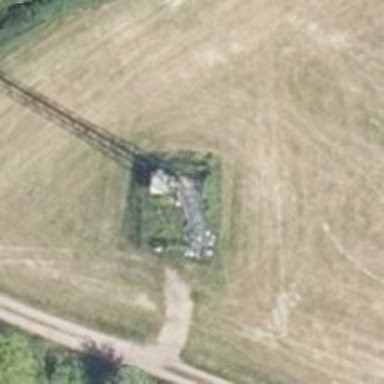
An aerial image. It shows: Communication mast tower.